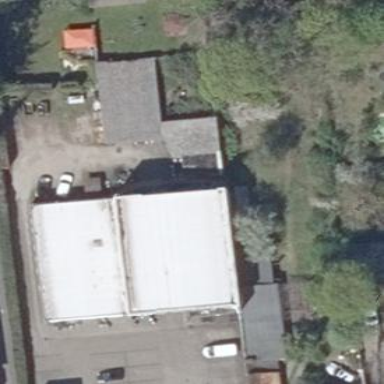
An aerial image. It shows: Commercial building housing car repair shop specialized in tire repair.